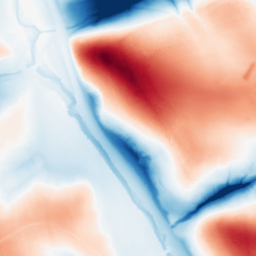
Category: classical
Decomposition family: gaussian_anisotropic
Decomposition parameters: sigma_x: 10
sigma_y: 50
Upsampling method: bicubic
Upsampling parameters: scale: 2
Upsampling scale: 2